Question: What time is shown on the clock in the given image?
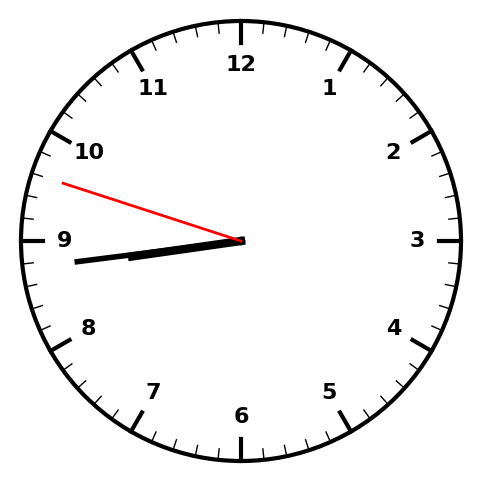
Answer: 08:43:48